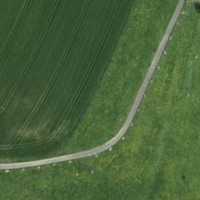
EUNIS habitat code: 24
Species observed at this site:
Aglais urticae
Melanargia galathea
Gryllus campestris